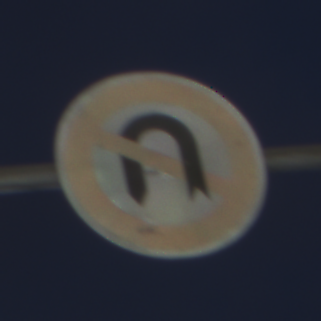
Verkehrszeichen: VerbotWenden
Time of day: Night
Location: Outdoor (Urban)
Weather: PartlyCloudy
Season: NotSpecified
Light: Artificial